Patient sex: M
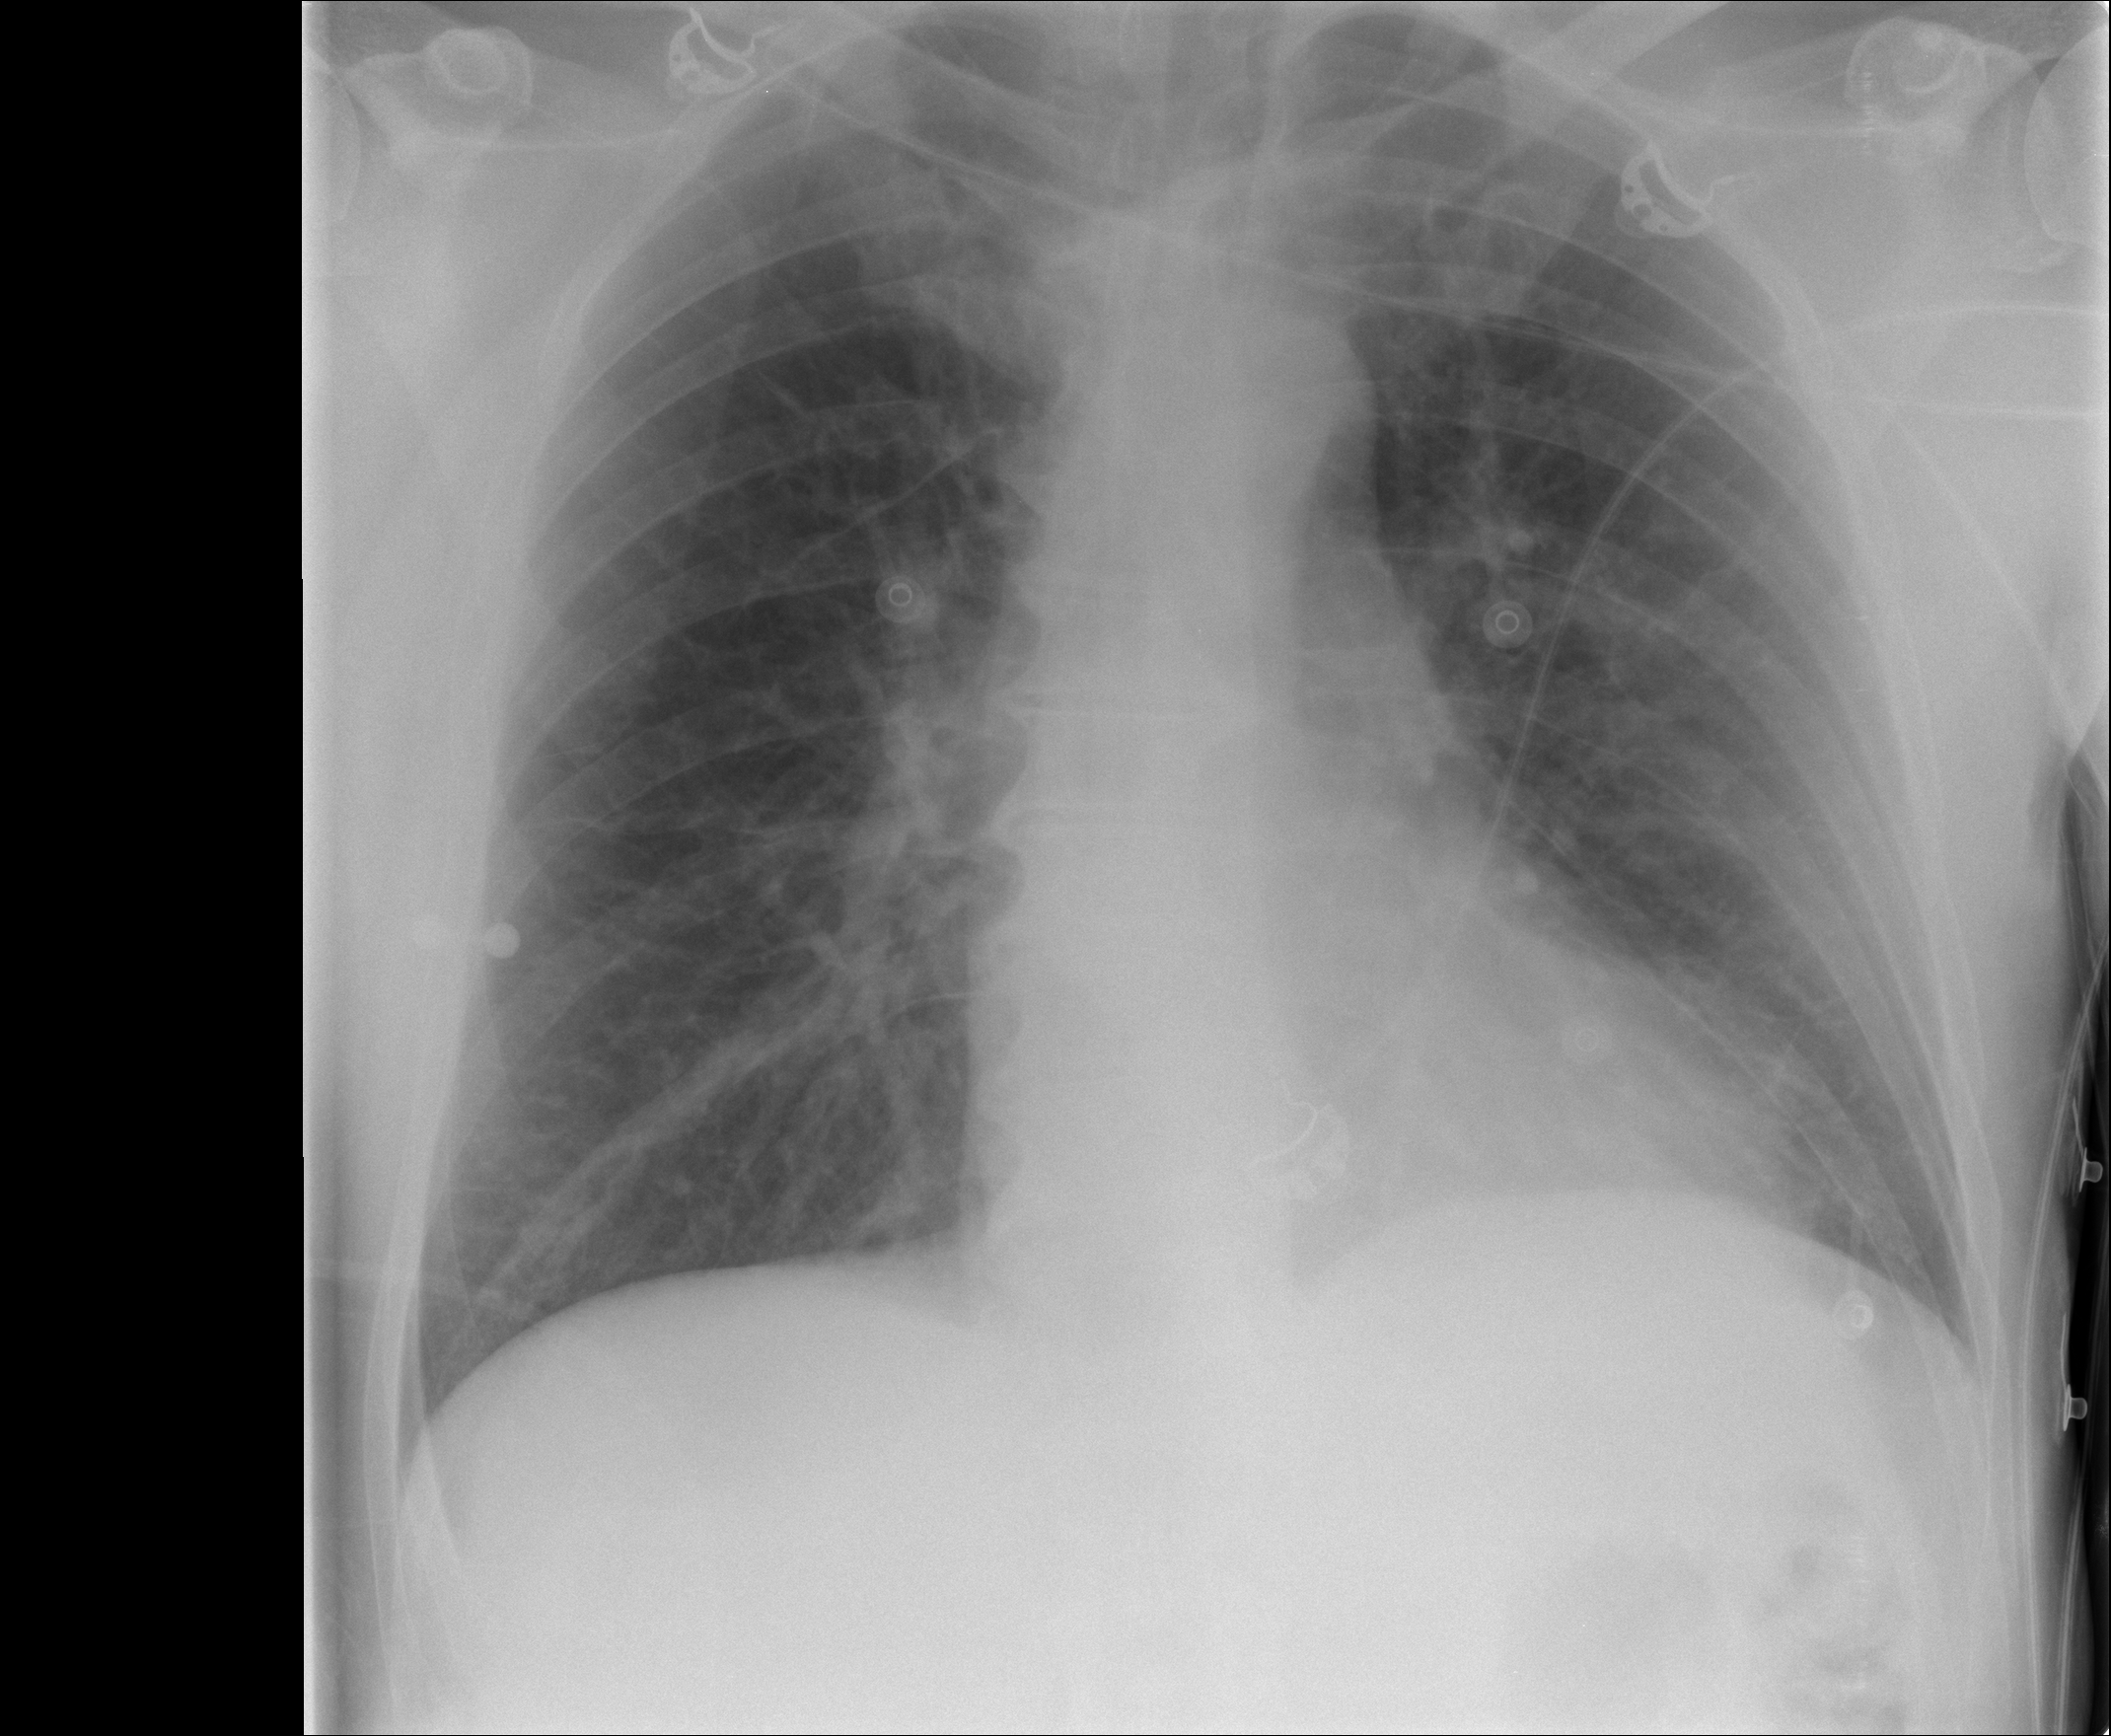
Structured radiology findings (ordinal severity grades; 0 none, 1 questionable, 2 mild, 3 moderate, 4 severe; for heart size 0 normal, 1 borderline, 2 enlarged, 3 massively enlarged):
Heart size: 0
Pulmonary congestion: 2
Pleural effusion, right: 0
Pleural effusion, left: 0
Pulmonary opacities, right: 0
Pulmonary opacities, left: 0
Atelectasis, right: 0
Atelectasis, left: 0